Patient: sex F, age 62
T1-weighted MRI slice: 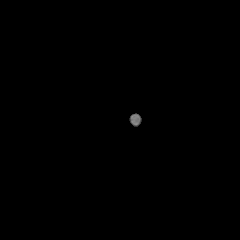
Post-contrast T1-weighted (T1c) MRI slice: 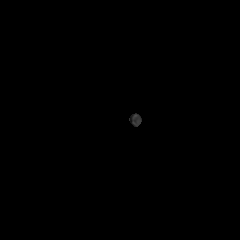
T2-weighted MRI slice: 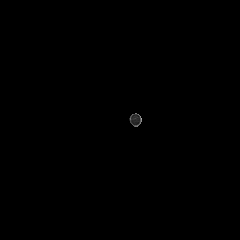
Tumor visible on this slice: no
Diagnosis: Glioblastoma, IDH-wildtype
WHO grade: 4